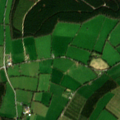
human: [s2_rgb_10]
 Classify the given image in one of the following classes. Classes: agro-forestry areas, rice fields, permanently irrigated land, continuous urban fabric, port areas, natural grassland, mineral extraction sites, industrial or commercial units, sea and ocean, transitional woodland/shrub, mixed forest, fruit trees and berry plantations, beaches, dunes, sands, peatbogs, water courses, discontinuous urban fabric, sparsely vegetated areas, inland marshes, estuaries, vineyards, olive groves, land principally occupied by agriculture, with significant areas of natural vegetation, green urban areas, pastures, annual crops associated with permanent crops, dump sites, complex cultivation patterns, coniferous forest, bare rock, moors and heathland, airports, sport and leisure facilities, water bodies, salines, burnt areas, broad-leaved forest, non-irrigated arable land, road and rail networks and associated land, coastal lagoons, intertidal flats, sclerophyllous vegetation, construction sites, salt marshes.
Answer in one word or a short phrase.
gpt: pastures, coniferous forest